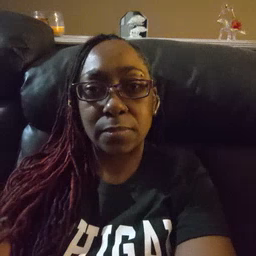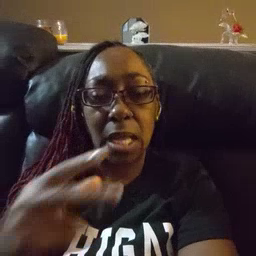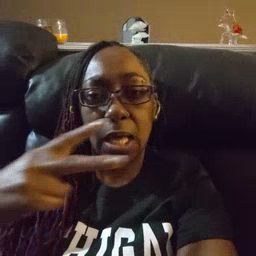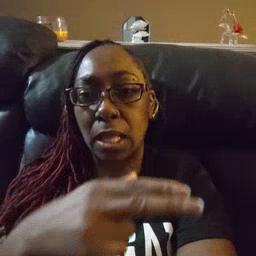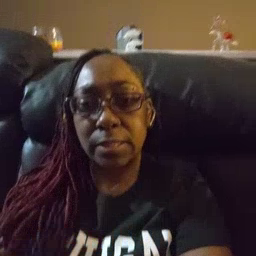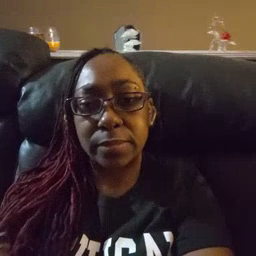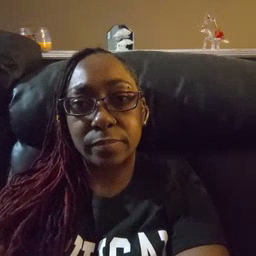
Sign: cut